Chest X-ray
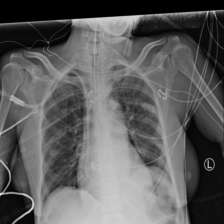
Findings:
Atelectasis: negative
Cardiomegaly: negative
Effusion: negative
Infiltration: positive
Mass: negative
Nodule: positive
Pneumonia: negative
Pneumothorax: negative
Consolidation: negative
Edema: negative
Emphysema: negative
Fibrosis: negative
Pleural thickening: negative
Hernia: negative